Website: macys
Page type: payment
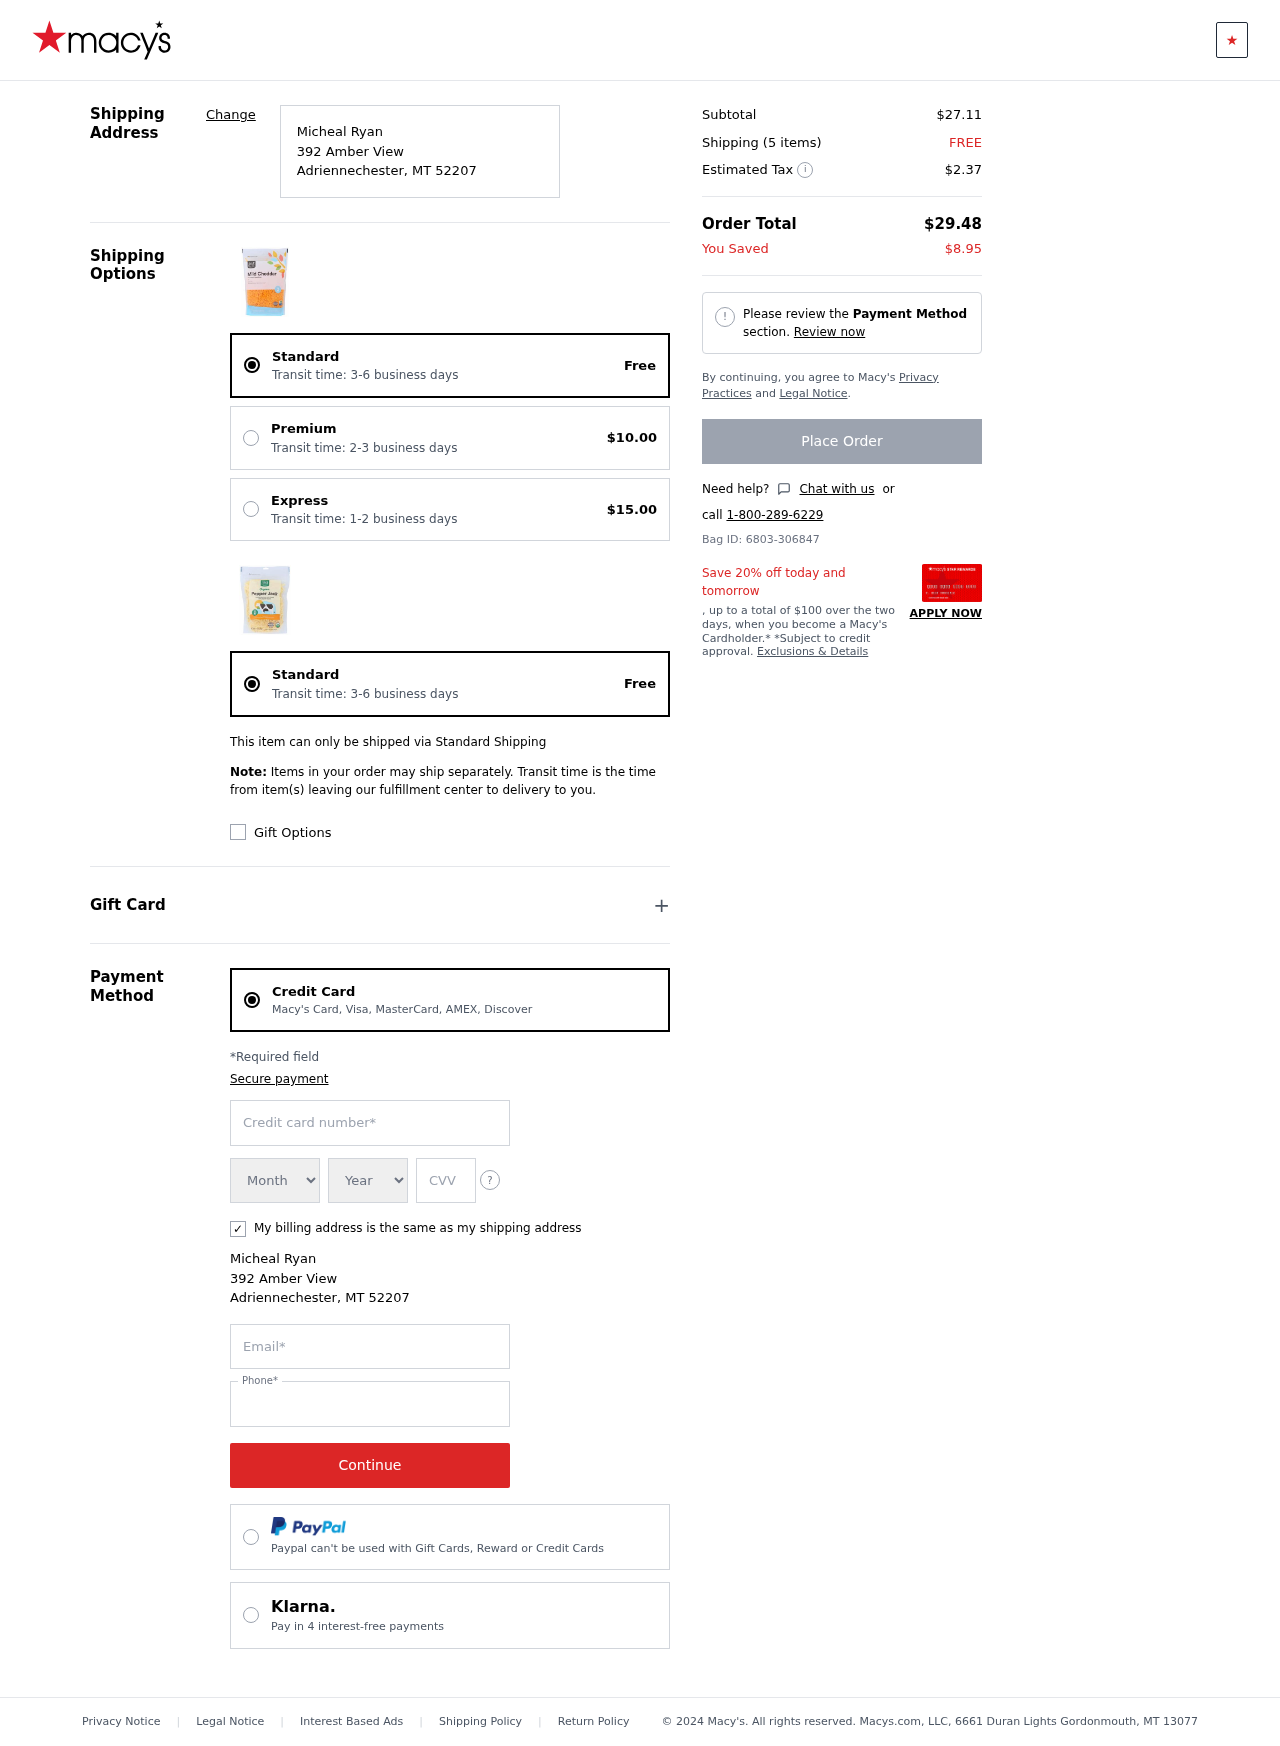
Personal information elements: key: PII_CARD_CVV
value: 823
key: PII_CARD_EXPIRY_MONTH
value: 04
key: PII_CARD_EXPIRY_YEAR
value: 26
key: PII_CARD_NUMBER
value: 4875 3219 9725 1081
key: PII_CITY
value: Adriennechester
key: PII_EMAIL
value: micheal.ryan@yahoo.com
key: PII_FULLNAME
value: Micheal Ryan
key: PII_PHONE
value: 3852299894
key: PII_POSTCODE
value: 52207
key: PII_STATE_ABBR
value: MT
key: PII_STREET
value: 392 Amber View
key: PII_FULLNAME2
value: Micheal Ryan
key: PII_CITY2
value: Adriennechester
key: PII_STATE_ABBR2
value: MT
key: PII_POSTCODE_FULL
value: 52207
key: PII_POSTCODE_NUMERIC
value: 52207
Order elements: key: ORDER_DELIVERY_DATE
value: Transit time: 3-6 business days
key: ORDER_SHIPPING_STANDARD
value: Free
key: ORDER_SHIPPING_PREMIUM
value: $10.00
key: ORDER_SHIPPING_EXPRESS
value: $15.00
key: ORDER_DELIVERY_DATE2
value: Transit time: 3-6 business days
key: ORDER_SHIPPING_STANDARD2
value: Free
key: ORDER_SUBTOTAL
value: $27.11
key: ORDER_NUM_ITEMS
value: Shipping (5 items)
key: ORDER_SHIPPING_COST
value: FREE
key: ORDER_TAX
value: $2.37
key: ORDER_TOTAL
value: $29.48
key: ORDER_SAVINGS
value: $8.95
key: ORDER_ID
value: Bag ID: 6803-306847